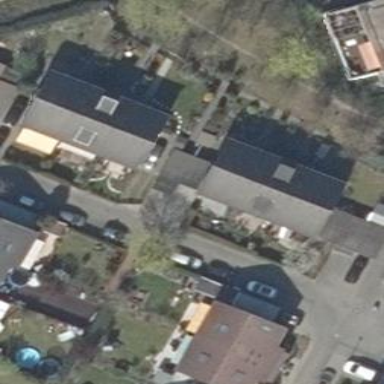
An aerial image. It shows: Terrace building with gabled roof.